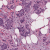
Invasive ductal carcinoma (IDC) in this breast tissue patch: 1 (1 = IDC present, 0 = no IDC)